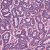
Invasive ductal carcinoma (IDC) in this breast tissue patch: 1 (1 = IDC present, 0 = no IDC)